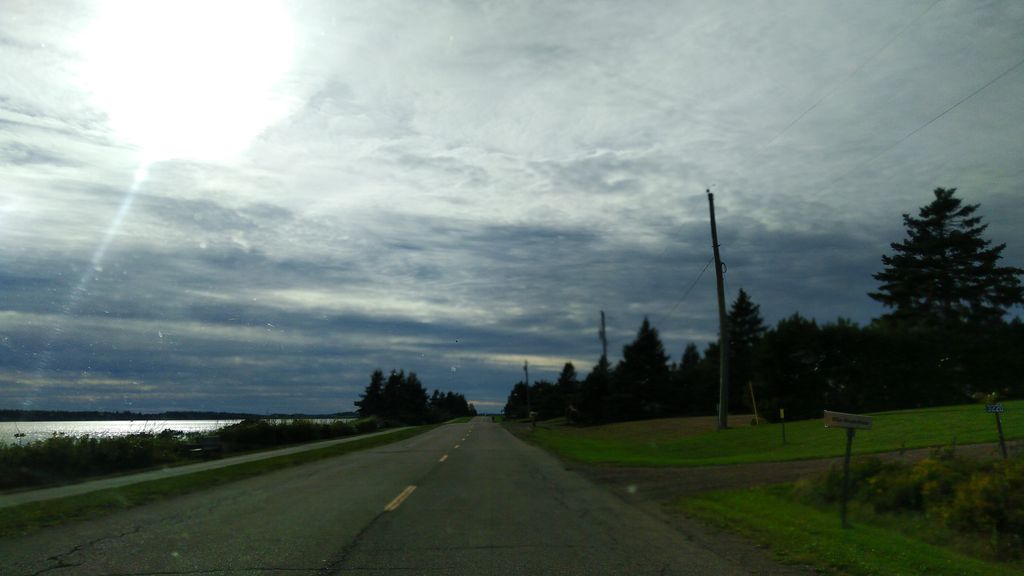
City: charlottetown